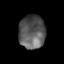
Tissue: lung
Cell type: Epithelial cells
Senescence score: 0.1239
Nuclear area (px): 869
Mean DAPI intensity: 90.038